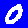
Digit: 0